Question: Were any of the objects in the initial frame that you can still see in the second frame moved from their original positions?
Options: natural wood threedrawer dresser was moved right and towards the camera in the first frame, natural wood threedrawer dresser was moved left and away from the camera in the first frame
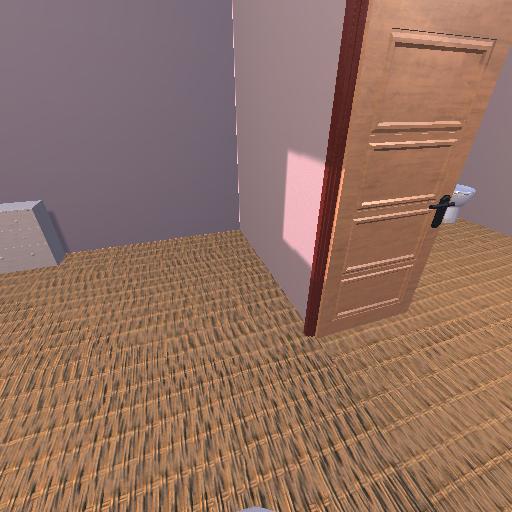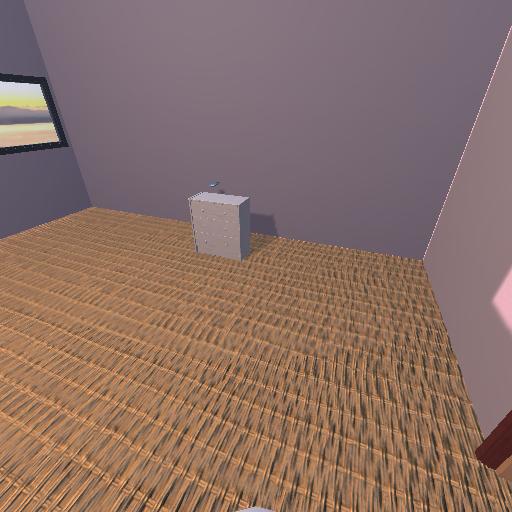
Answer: natural wood threedrawer dresser was moved right and towards the camera in the first frame